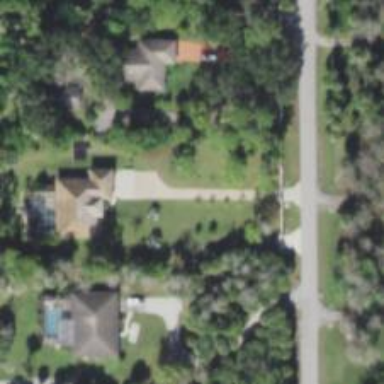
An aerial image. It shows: Driveway leading to service road.